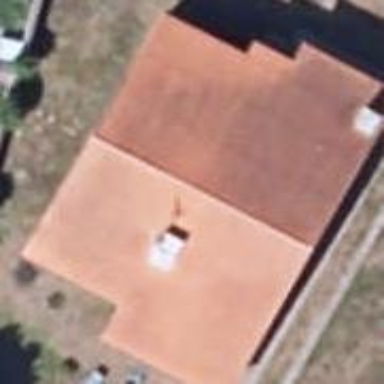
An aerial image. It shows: Simple house.